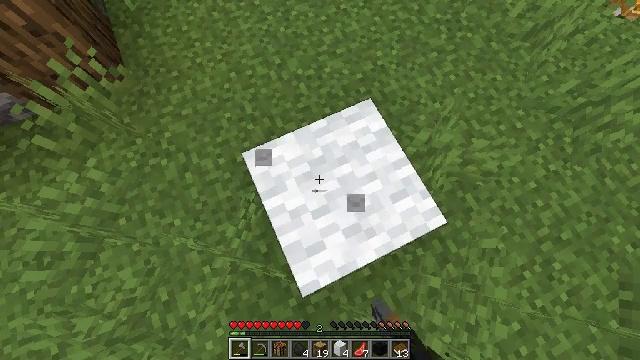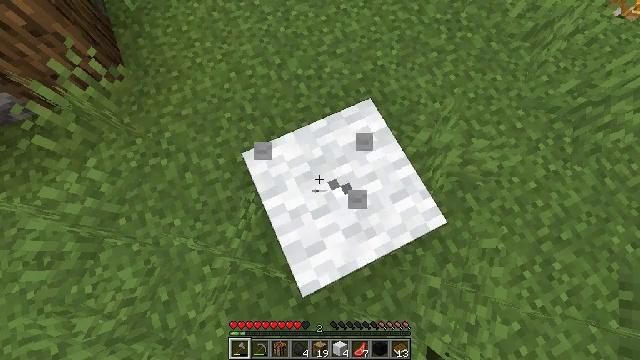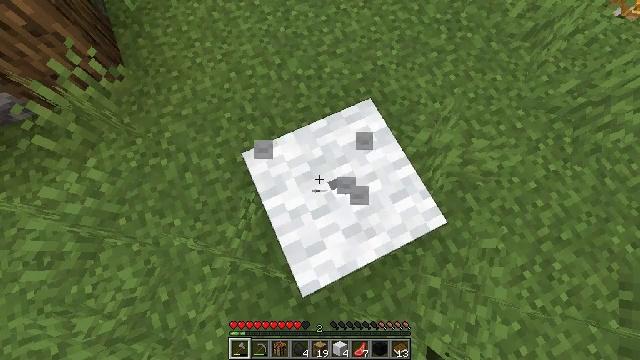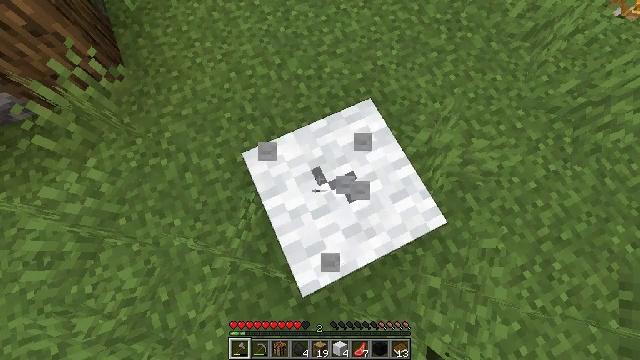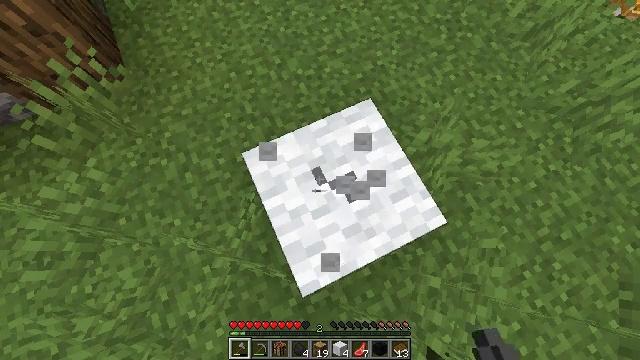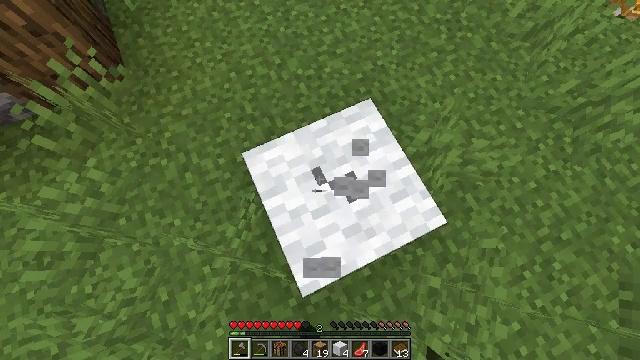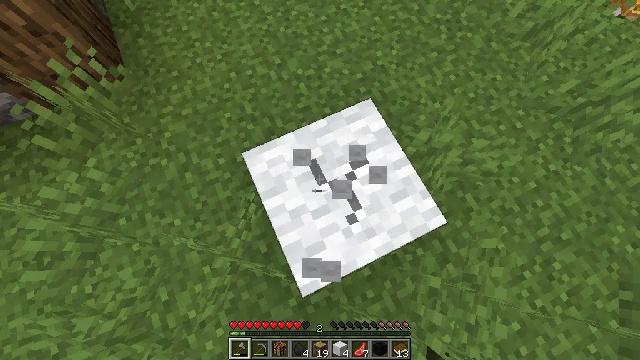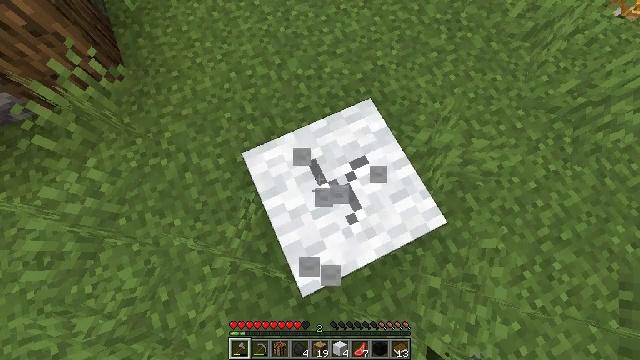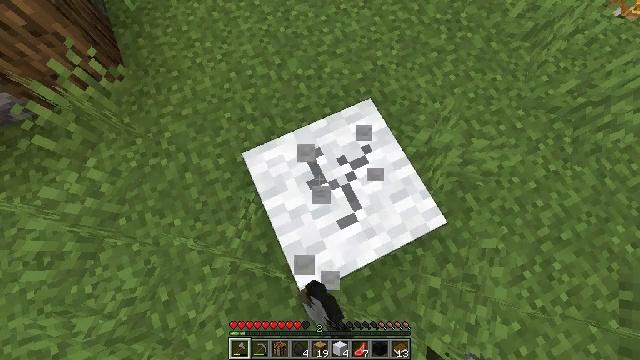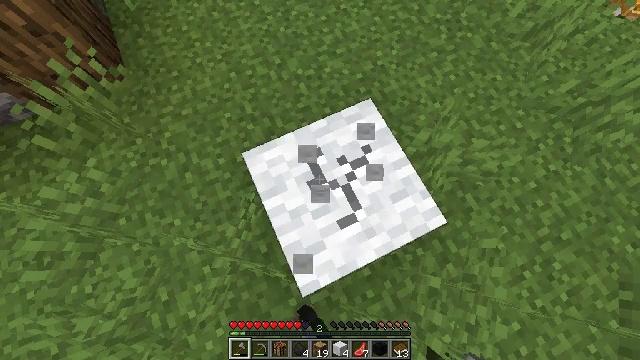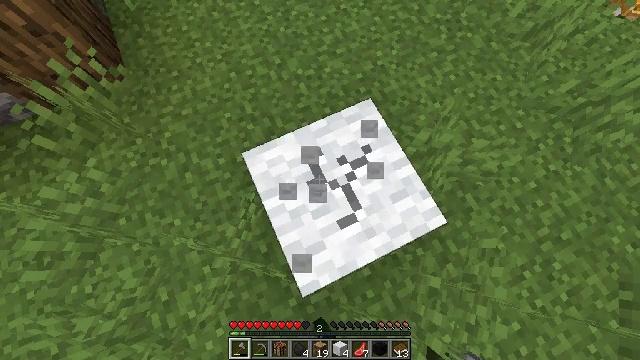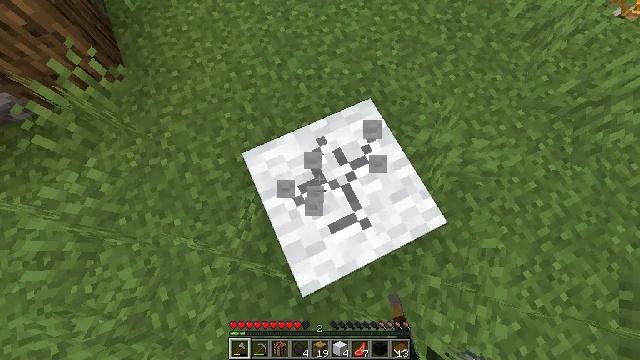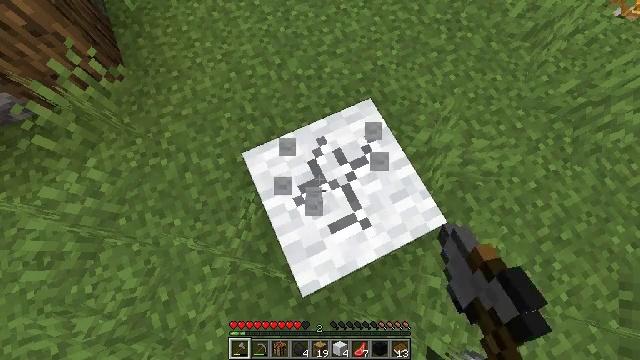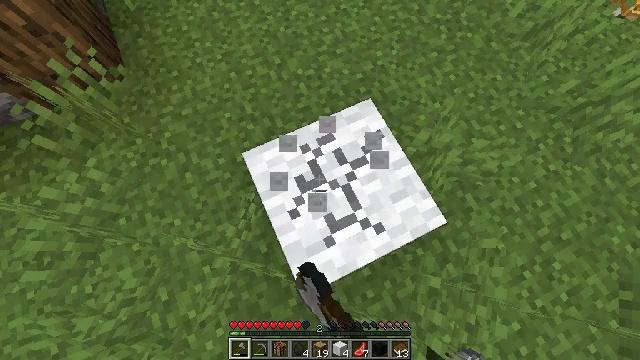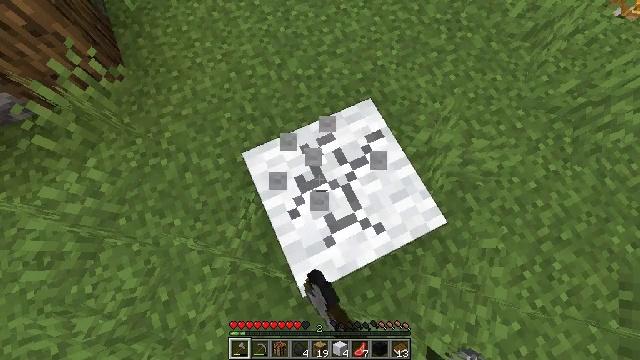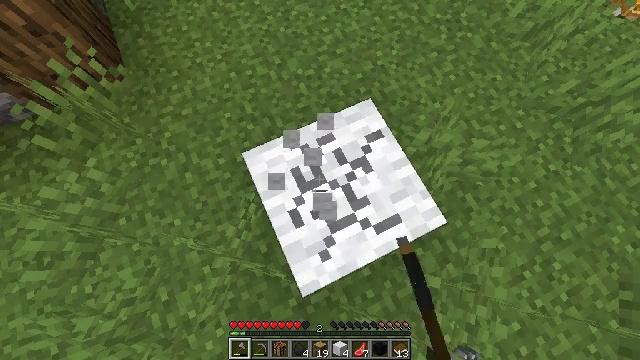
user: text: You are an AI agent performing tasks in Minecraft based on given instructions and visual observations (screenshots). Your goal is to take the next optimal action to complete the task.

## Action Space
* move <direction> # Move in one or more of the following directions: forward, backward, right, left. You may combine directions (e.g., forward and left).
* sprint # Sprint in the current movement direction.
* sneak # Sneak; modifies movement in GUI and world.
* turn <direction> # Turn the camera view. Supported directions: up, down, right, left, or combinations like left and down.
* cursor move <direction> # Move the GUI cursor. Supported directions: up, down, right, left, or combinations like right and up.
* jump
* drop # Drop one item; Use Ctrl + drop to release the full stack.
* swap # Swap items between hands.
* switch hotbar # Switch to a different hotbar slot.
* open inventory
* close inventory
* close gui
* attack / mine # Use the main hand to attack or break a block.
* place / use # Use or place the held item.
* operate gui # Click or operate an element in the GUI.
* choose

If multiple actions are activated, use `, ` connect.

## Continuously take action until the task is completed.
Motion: motion action
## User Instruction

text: Retrieve white wool from a structure.
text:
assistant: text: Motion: attack / mine
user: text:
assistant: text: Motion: attack / mine
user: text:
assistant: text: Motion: attack / mine
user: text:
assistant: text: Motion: attack / mine
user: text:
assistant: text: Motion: attack / mine
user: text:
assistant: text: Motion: attack / mine
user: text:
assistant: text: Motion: attack / mine
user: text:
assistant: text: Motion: attack / mine
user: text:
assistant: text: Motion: attack / mine
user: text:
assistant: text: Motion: attack / mine
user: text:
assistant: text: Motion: attack / mine
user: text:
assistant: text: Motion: attack / mine
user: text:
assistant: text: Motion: attack / mine
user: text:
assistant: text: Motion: attack / mine
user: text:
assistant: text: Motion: attack / mine
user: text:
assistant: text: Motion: attack / mine
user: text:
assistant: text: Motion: attack / mine
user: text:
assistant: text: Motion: attack / mine
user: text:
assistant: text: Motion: attack / mine
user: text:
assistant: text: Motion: attack / mine
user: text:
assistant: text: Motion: attack / mine
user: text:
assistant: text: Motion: attack / mine
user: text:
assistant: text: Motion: attack / mine
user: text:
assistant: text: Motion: attack / mine
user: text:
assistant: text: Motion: attack / mine
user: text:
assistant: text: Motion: attack / mine
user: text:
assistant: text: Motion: attack / mine